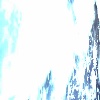
Label: sunburn